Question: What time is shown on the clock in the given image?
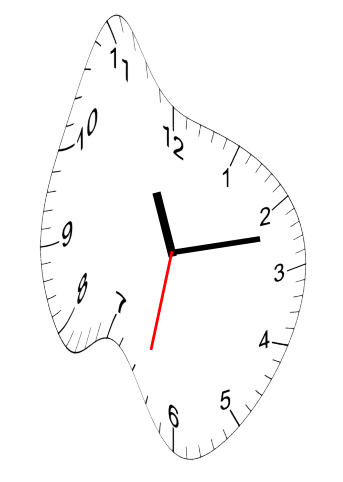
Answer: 11:12:32